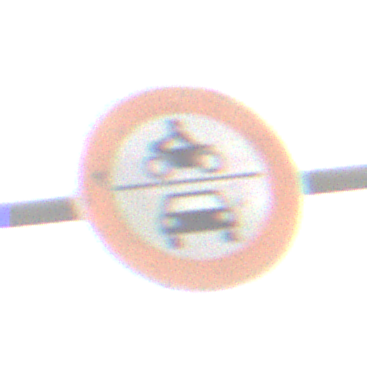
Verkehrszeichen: VerbotKraftfahrzeuge
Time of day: MorningAfternoon
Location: Outdoor (Nature)
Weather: Overcast
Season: Autumn
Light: Natural